Field crop: tomato
Growth stage: 1
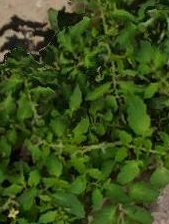
Species: tomato